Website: lowes
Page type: customer-info-address
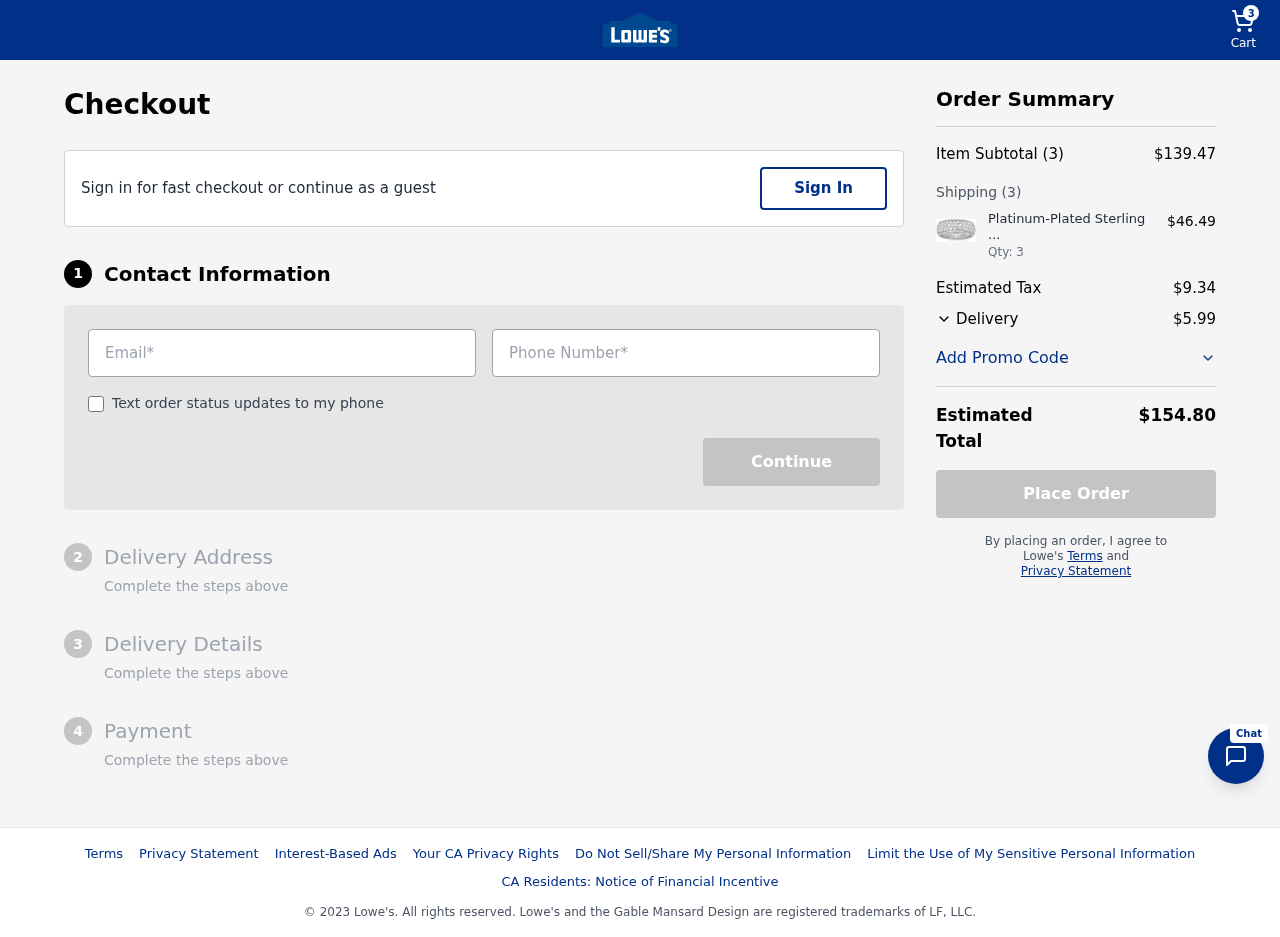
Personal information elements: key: PII_EMAIL
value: dcarpenter@hotmail.com
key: PII_PHONE
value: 4833870278
Product elements: key: PRODUCT1_NAME
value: Platinum-Plated Sterling Silver Swarovski Zirconia Three-Row Pave Round Cut Ring, Size 6
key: PRODUCT1_PRICE
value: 46.49
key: PRODUCT1_QUANTITY
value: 3
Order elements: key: ORDER_NUM_ITEMS
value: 3
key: ORDER_SUBTOTAL
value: $139.47
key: ORDER_NUM_ITEMS2
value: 3
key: ORDER_TAX
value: $9.34
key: ORDER_SHIPPING_COST
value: $5.99
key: ORDER_TOTAL
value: $154.80